Question: I'm implementing deep linking for my app and having trouble instantiating my app properly. For my app link, it is opening up a detail page for a blog post, so I am instantiating it like this:
'''
var controller = PostDetailController()
'''
The problem is there is no navigation header or tab bars at the bottom. How do I properly start up my app from the beginning then load my 'PostDetailController'?
Below is what my storyboard looks like and I'm trying to link directly to my "Post Detail Controller" but with all the previous controllers behind it, how do I do this?

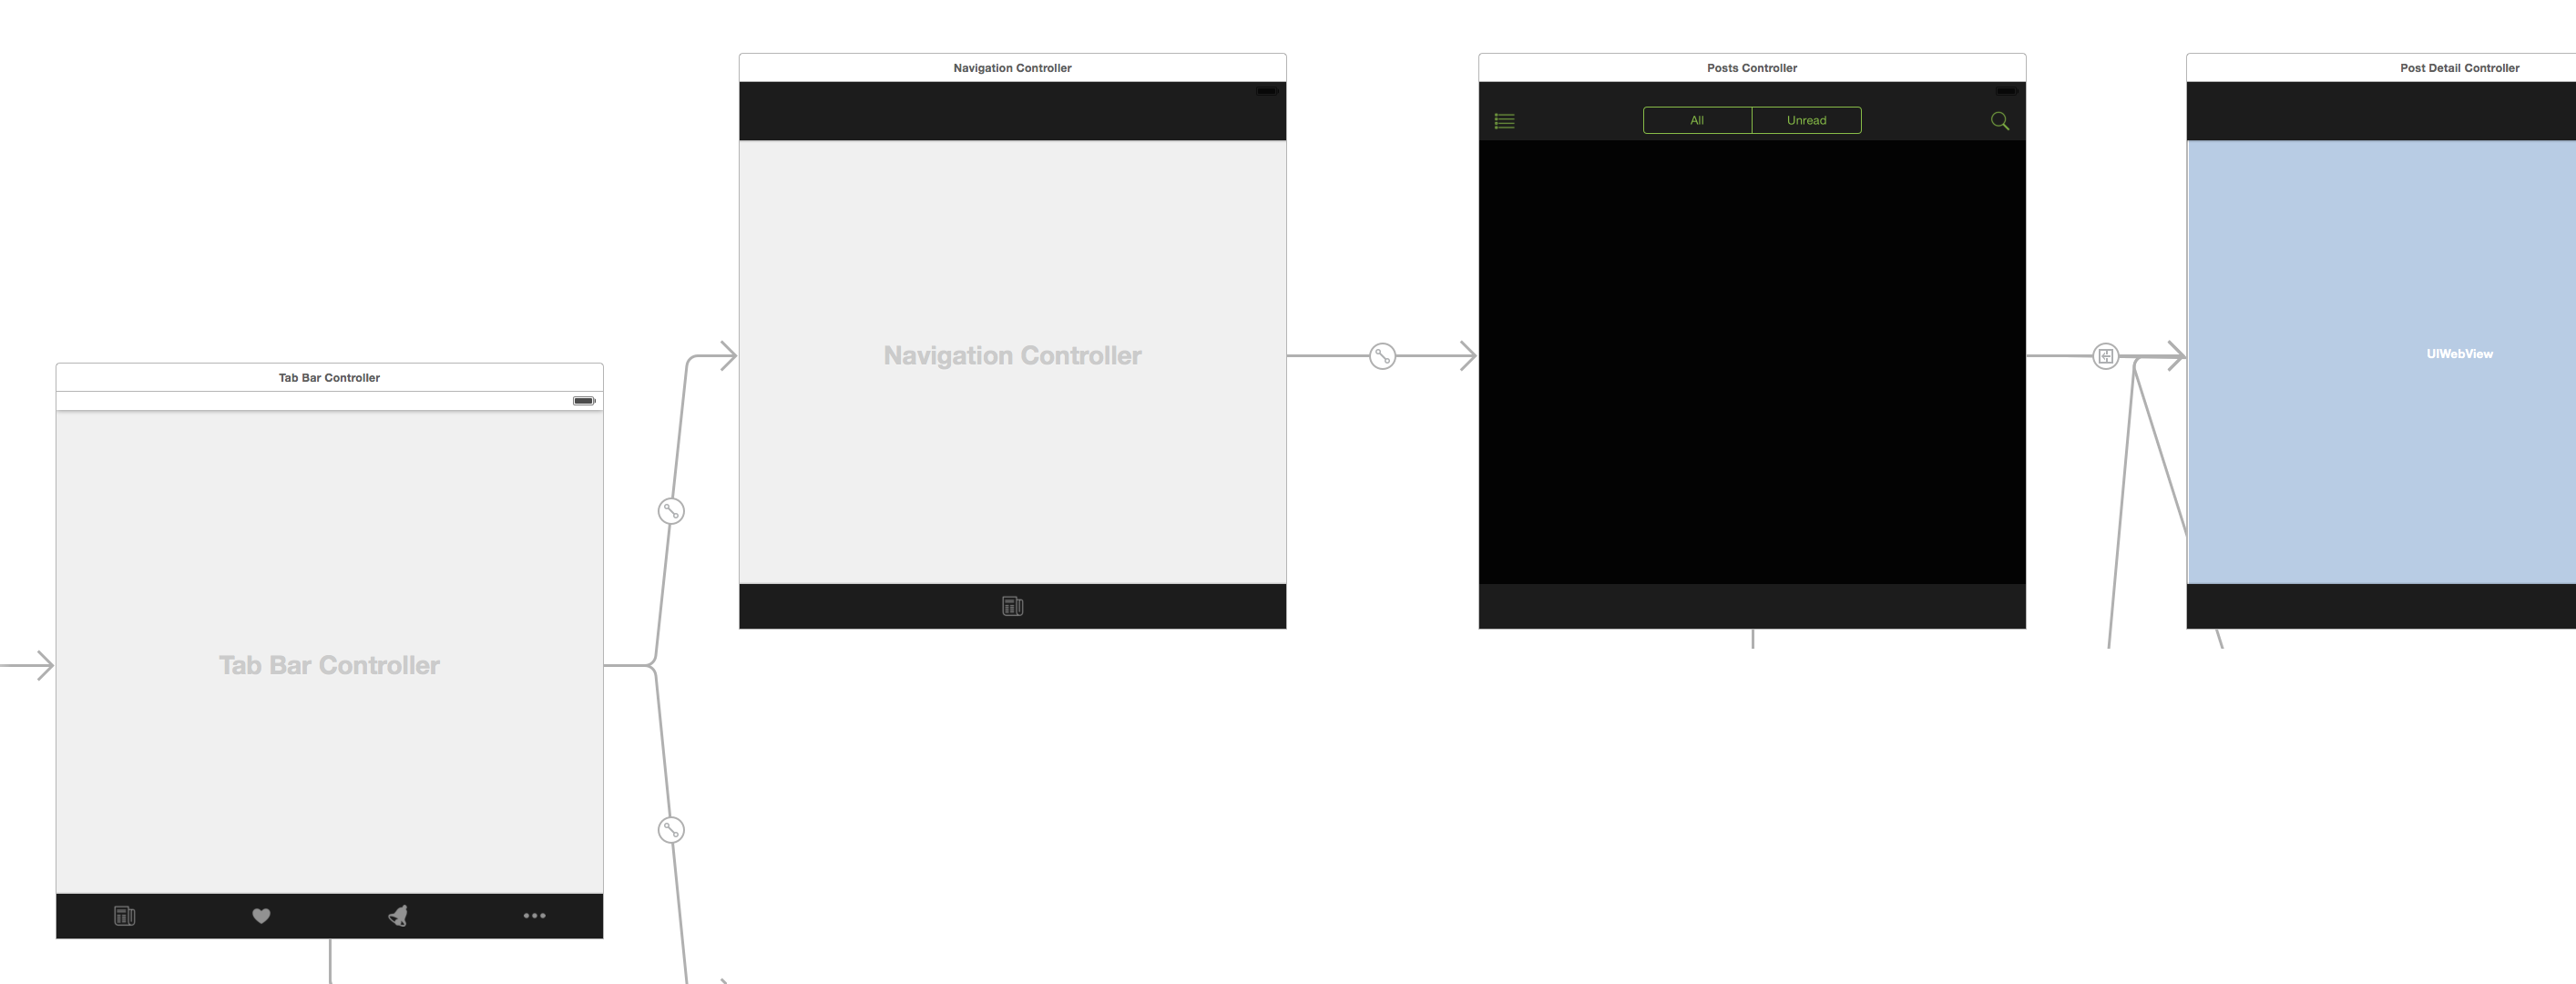
Answer: There are a lot of different ways you can implement this. Assuming you are starting from the app delegate's 'openURL:' method, here is a high level view of one way to do it.
1. From the openURL: method, parse out the needed parameters from the url and store it in a global var.
2. Subclass your UITabBarController and create a function to handle the deep link. This function should evaluate the global var set in the app delegate and determine which Tab and view need to be displayed.
For example:
'''
// Check for deep link global var
if (myGlobalVar==1){
//Instantiate the destination view (the view you want the deep link to show)
DetailViewController *detailViewController = [storyboard instantiateViewControllerWithIdentifier:@"myDetailView"];
//set any vars need in the destination view
//Push the detail View to stack of the to be seleceted Tab
[[self.viewControllers objectAtIndex:myTABINDEX] pushViewController:detailViewController animated:NO];
//select the tab to the destination view
[self setSelectedIndex:myTABINDEX];
}
'''